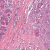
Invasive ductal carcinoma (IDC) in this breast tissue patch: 1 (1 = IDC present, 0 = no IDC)